Aerial crown-view tile of a tropical tree (Barro Colorado Island, Panama), acquired 20240611:
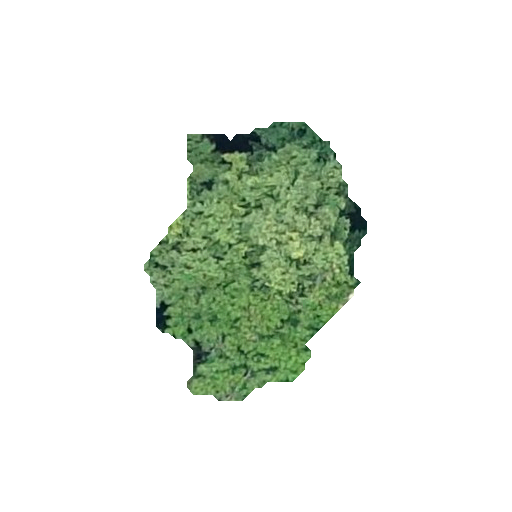
Species: Trichilia tuberculata
GBIF accepted scientific name: Trichilia tuberculata
Crown area: 65.871 m²